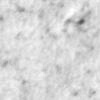
Label: no_change